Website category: jobs
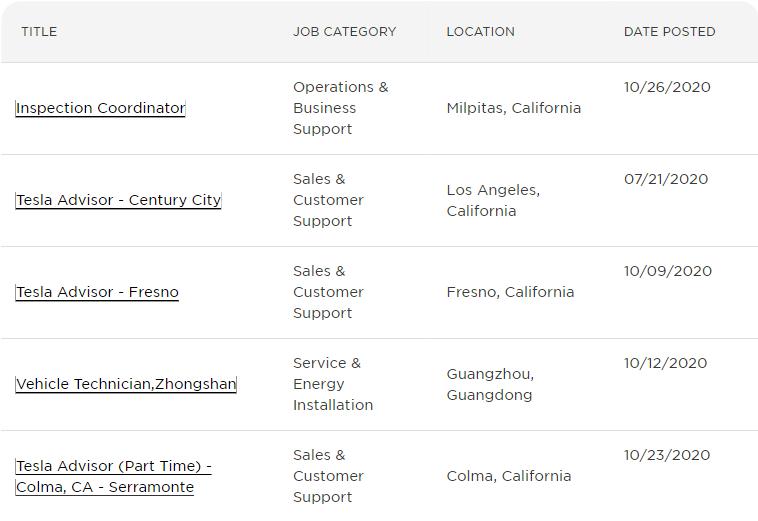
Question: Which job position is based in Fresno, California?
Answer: Tesla Advisor - Fresno

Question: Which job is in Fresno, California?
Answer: Tesla Advisor - Fresno

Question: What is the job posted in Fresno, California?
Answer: Tesla Advisor - Fresno

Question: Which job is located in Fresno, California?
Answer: Tesla Advisor - Fresno

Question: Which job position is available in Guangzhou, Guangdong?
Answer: Vehicle Technician,Zhongshan

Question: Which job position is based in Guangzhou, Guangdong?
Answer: Vehicle Technician,Zhongshan

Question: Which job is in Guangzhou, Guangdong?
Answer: Vehicle Technician,Zhongshan

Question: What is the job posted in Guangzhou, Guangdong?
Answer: Vehicle Technician,Zhongshan

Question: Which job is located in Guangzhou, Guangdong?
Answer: Vehicle Technician,Zhongshan

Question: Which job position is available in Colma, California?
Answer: Tesla Advisor (Part Time) - Colma, CA - Serramonte

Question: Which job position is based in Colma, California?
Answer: Tesla Advisor (Part Time) - Colma, CA - Serramonte

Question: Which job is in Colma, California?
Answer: Tesla Advisor (Part Time) - Colma, CA - Serramonte

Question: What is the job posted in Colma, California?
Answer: Tesla Advisor (Part Time) - Colma, CA - Serramonte

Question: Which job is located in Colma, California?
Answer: Tesla Advisor (Part Time) - Colma, CA - Serramonte

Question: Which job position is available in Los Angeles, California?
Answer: Tesla Advisor - Century City

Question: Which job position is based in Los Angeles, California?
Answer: Tesla Advisor - Century City

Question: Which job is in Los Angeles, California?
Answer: Tesla Advisor - Century City

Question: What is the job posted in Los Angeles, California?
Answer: Tesla Advisor - Century City

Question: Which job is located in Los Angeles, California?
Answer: Tesla Advisor - Century City